Первоначально незаряженный конденсатор помещен в магнитное поле индукцией $B$, параллельное его пластинам (см. рис). Между пластинами перпендикулярно вектору магнитного поля начинает течь со скоростью $v$ электрически нейтральная жидкость. Расстояние между пластинами конденсатора $d$, диэлектрическая проницаемость жидкости $\mathcal E$ .
Какое напряжение покажет вольтметр, подключенный к пластинам конденсатора?
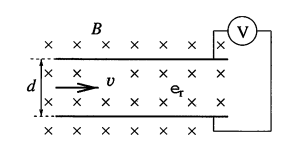
Ответ: $$ U=E d=v B d $$
Темы:
T, ★, Электромагнетизм, Эффект Холла, Движение в ЭМ полях, 200 задач